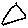
Label: triangle